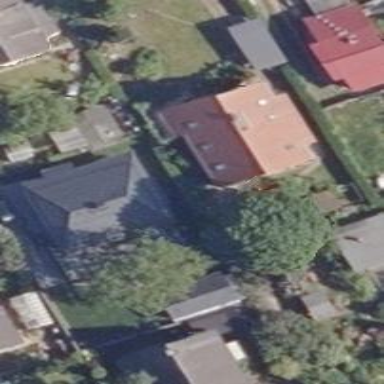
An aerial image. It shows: Building with hipped roof.